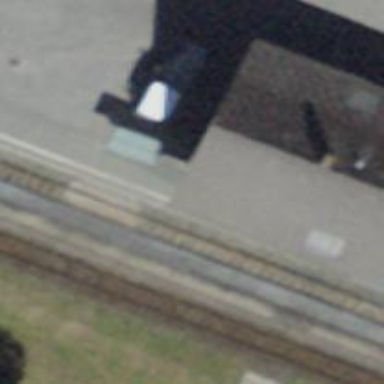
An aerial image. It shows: Black bench.